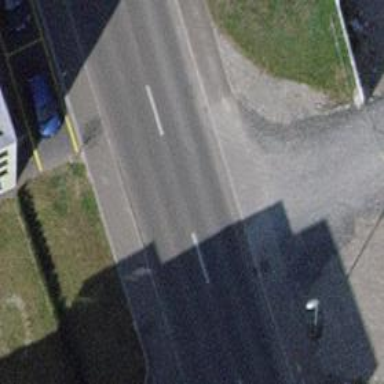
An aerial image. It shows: Residential road with asphalt surface. There are sidewalks on both sides with asphalt surface.